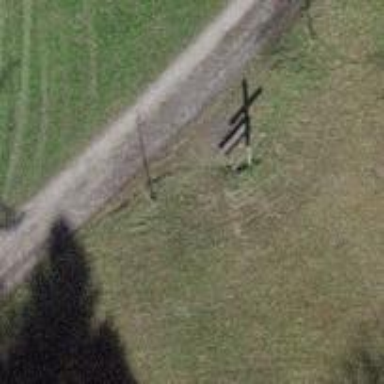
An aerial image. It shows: Cross structure.